Question: I use XLPagerTabStrip library for iOS app.
I override function from this library for create controllers:
'''
override func viewControllers(for pagerTabStripController: PagerTabStripViewController) -> [UIViewController] {
var controllers:[UIViewController] = []
let storyboard = UIStoryboard(name: "MediaStoryboard", bundle: nil)
let controller = storyboard.instantiateViewController(withIdentifier: "VideosListController") as! VideosListController
controllers.append(controller)
let controllerNews = storyboard.instantiateViewController(withIdentifier: "NewsListController") as! NewsListController
controllers.append(controllerNews)
return controllers
}
'''
My MediaStoryboard.storyboard (NewsController):

When I run it through Xcode it all work great. But when I upload it to iTunes Connect and run it through TestFlight I get this error in the logs:
'''
*** Terminating app due to uncaught exception 'NSInvalidArgumentException', reason: 'Storyboard (<UIStoryboard: 0x1c447f4c0>) doesn't contain a view controller with identifier 'NewsListController''
*** First throw call stack:
(0x181b82d8c 0x180d3c5ec 0x18c0d1ea8 0x1004da07c 0x101561dfc
0x1015626fc 0x101562a48 0x101552064 0x101553238 0x1004d9b40 0x1004d9e6c
0x18b75eee0 0x18b75eacc 0x18ba9c3b4 0x18b80bac8 0x18b80b720 0x18b7ff424
0x18b757770 0x185cf925c 0x185cfd3ec 0x185c69aa0 0x185c915d0 0x18bb3054c
0x18c10d4c0 0x18c106258 0x181b2b404 0x181b2ac2c 0x181b2879c 0x181a48da8
0x183a2b020 0x18ba2978c 0x10044ce64 0x1814d9fc0)
'''
Why, ty?
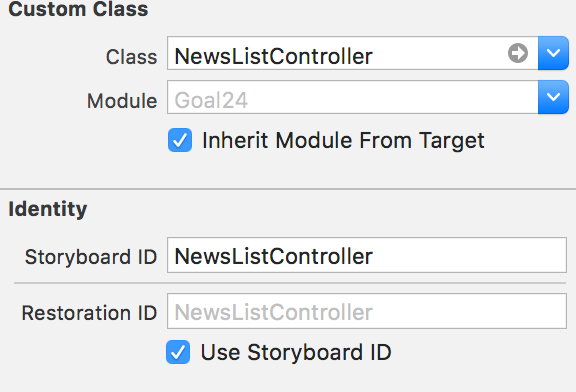
Answer: You've probably already found an answer by now and I suspect there are multiple ways to get there. But for other readers who've come here to solve this frustrating issue, this is what worked for me:
1. Open your storyboard and click the offending scene. If you check the Identity inspector, you may see something like this:
2. Click inside the field Module and explicitly select the module, even though it already seems to be correctly selected. It will now look like this:
3. Clean, build and run.